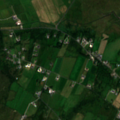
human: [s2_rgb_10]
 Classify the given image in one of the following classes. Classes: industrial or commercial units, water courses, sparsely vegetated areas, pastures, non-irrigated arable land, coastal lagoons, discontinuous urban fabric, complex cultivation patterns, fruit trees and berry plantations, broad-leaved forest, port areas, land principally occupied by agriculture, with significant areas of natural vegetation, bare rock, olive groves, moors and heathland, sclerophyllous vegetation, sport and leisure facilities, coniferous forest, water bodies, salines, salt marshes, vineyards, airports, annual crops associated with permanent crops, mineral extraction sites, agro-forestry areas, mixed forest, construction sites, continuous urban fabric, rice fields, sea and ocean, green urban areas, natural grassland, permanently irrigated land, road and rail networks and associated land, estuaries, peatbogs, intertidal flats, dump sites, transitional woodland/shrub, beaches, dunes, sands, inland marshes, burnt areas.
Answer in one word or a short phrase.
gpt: pastures, moors and heathland, beaches, dunes, sands, salt marshes, intertidal flats